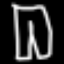
Label: pants